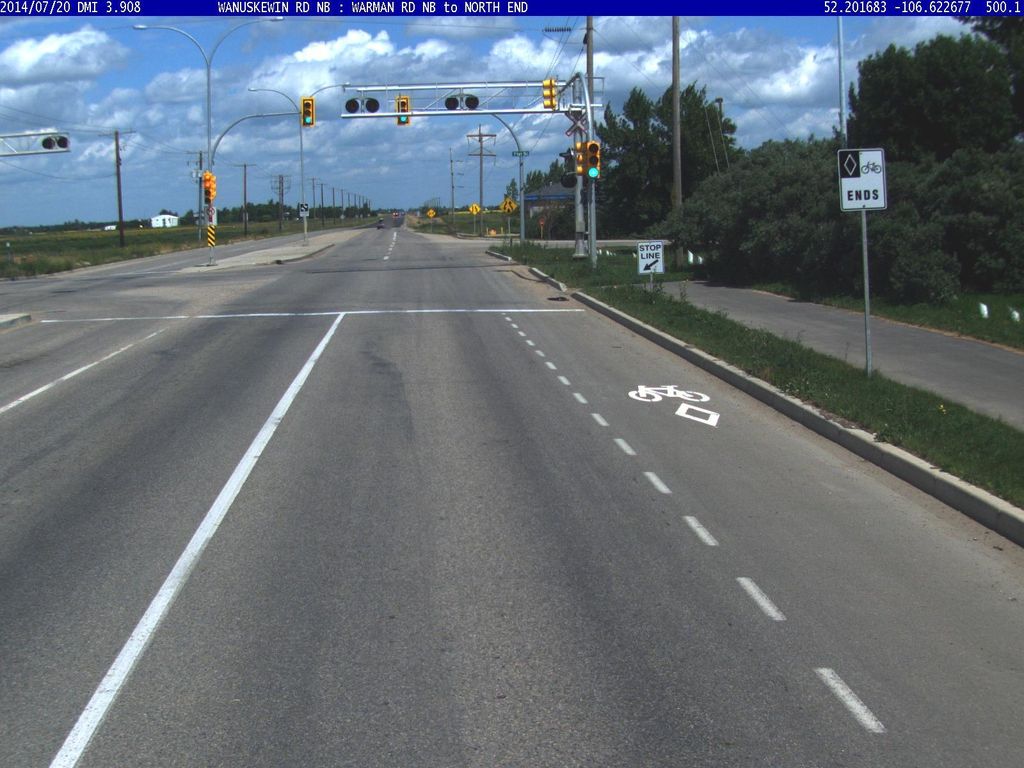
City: saskatoon